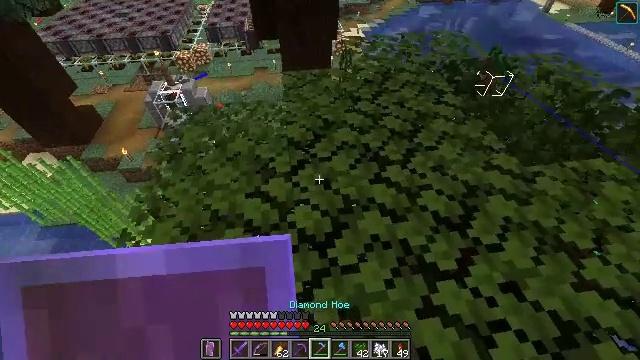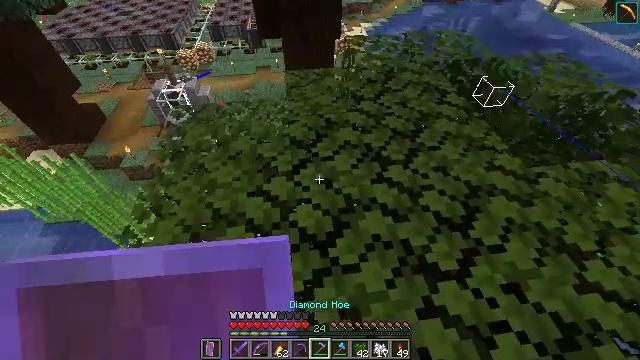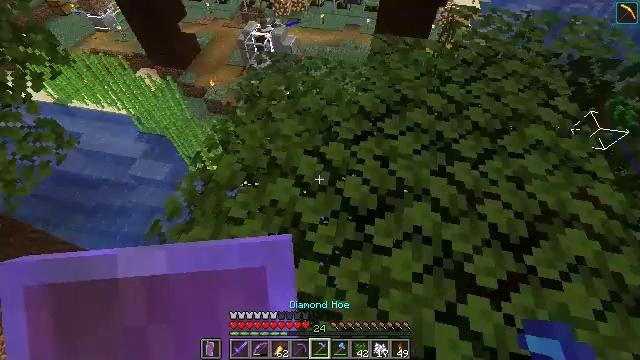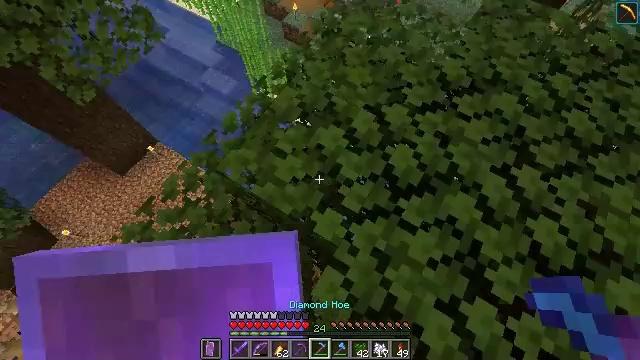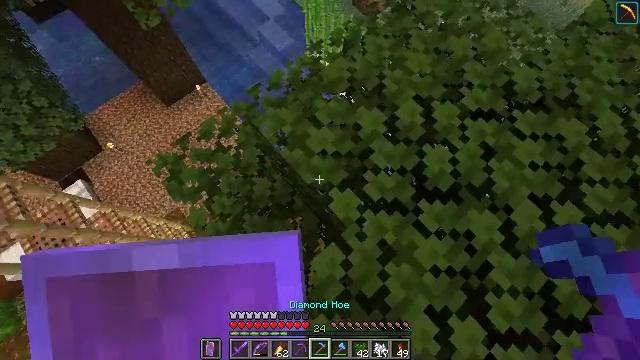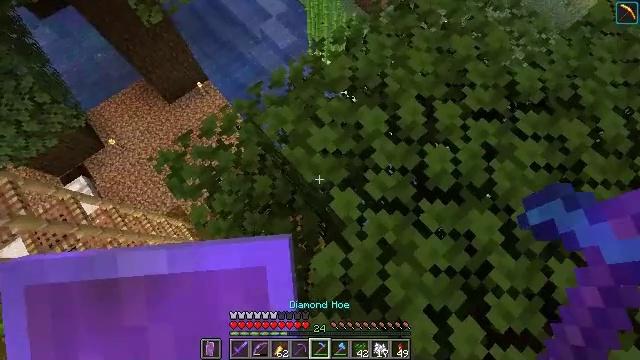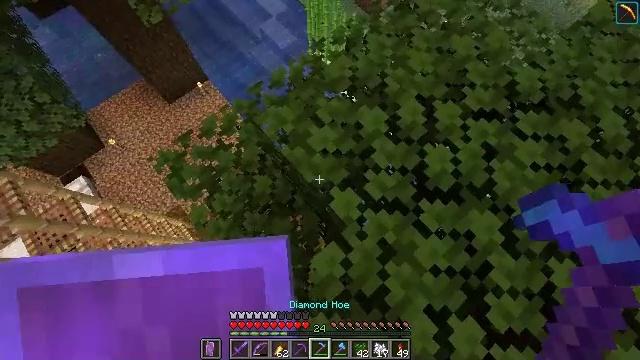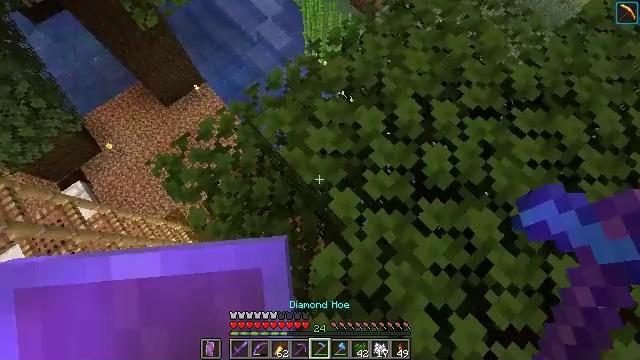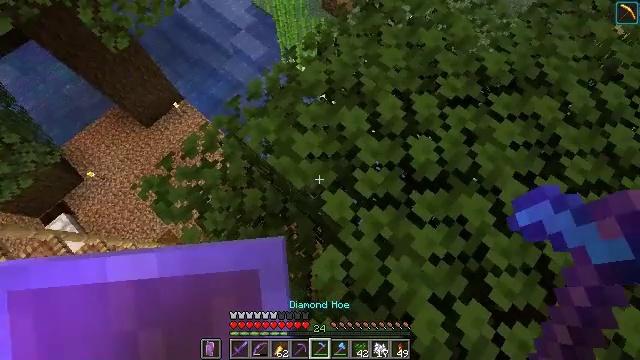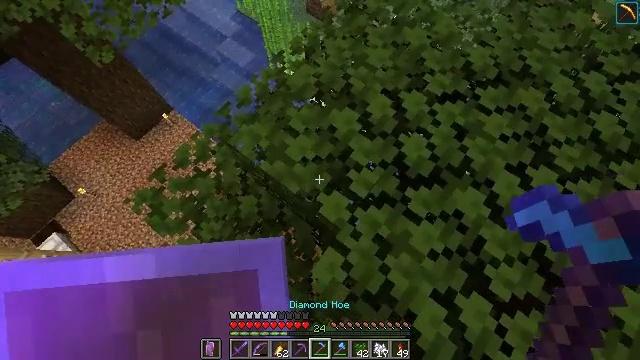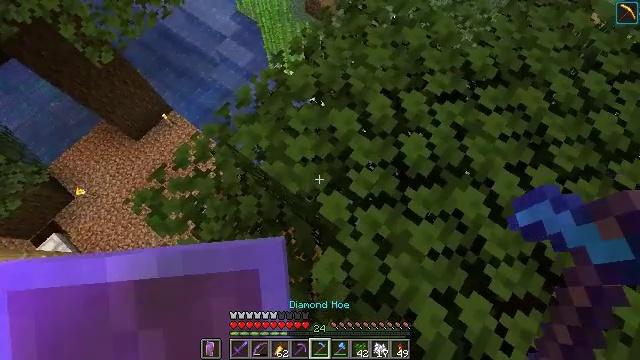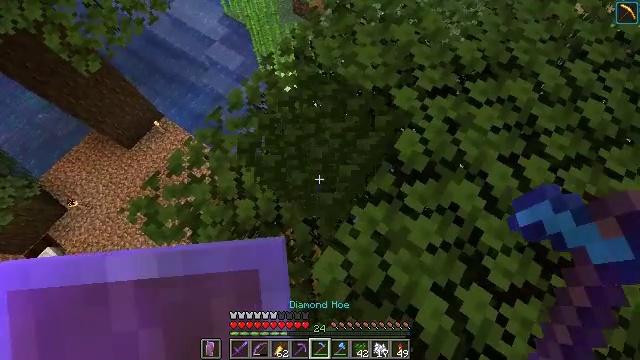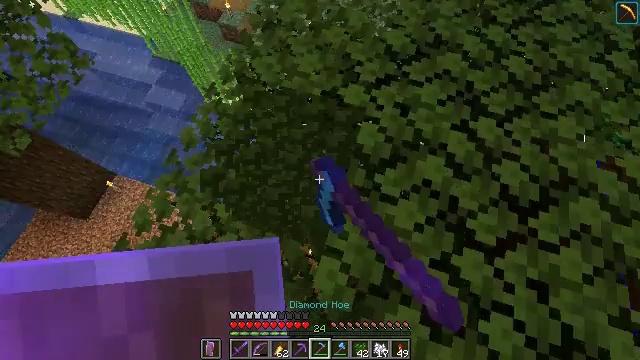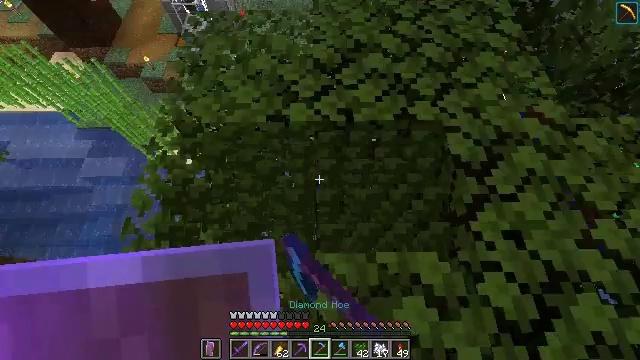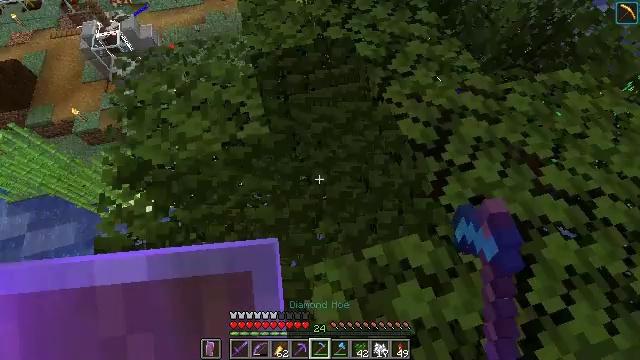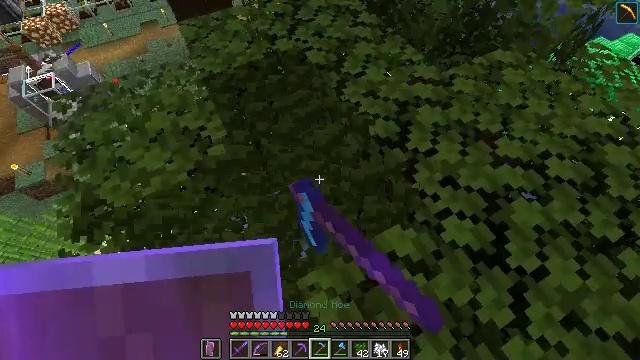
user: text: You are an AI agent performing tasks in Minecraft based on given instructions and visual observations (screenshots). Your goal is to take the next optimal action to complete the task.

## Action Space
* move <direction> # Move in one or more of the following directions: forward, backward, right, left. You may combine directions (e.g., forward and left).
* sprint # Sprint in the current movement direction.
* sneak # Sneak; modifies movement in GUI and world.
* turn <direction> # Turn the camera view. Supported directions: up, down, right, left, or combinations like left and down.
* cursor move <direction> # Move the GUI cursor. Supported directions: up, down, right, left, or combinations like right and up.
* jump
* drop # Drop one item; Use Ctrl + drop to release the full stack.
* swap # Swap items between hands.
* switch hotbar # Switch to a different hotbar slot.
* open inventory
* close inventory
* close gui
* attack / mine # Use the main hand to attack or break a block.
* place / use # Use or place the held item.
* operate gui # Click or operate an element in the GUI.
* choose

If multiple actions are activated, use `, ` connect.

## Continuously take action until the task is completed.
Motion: motion action
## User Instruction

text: Collect dark oak leaves by breaking them.
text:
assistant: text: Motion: no_op
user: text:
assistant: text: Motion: turn left and down
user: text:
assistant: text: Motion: turn left and down
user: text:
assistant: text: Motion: turn left and down
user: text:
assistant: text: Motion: no_op
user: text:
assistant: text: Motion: no_op
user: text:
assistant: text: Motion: turn right
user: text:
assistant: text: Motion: turn right
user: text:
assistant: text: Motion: turn right
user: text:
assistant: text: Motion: no_op
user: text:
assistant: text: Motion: turn right, attack / mine
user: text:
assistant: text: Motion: turn right and up, attack / mine
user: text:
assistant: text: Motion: turn right and up, attack / mine
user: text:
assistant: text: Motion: turn right and up, attack / mine
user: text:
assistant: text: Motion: turn right and up, attack / mine
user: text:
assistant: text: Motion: turn right, attack / mine
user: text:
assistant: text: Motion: turn right and down, attack / mine
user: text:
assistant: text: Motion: turn right, attack / mine
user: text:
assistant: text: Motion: turn right and up, attack / mine
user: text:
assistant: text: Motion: turn right and up, attack / mine
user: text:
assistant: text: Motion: turn left and up, attack / mine
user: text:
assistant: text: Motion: turn left, attack / mine
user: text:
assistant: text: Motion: turn left and down, attack / mine
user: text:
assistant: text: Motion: turn left and down, attack / mine
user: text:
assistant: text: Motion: turn left and up, attack / mine
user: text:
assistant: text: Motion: turn left and down, attack / mine
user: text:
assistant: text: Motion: turn left and down, attack / mine
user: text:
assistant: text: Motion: turn left and down, attack / mine
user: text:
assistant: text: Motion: turn left, attack / mine
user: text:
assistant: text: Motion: attack / mine